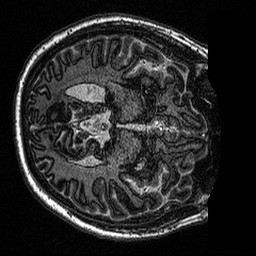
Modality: MP2RAGE
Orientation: axial
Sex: male
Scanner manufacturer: siemens
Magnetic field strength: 3 T
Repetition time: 5 s
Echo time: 0.00292 s